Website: crate-barrel
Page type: orders-overview
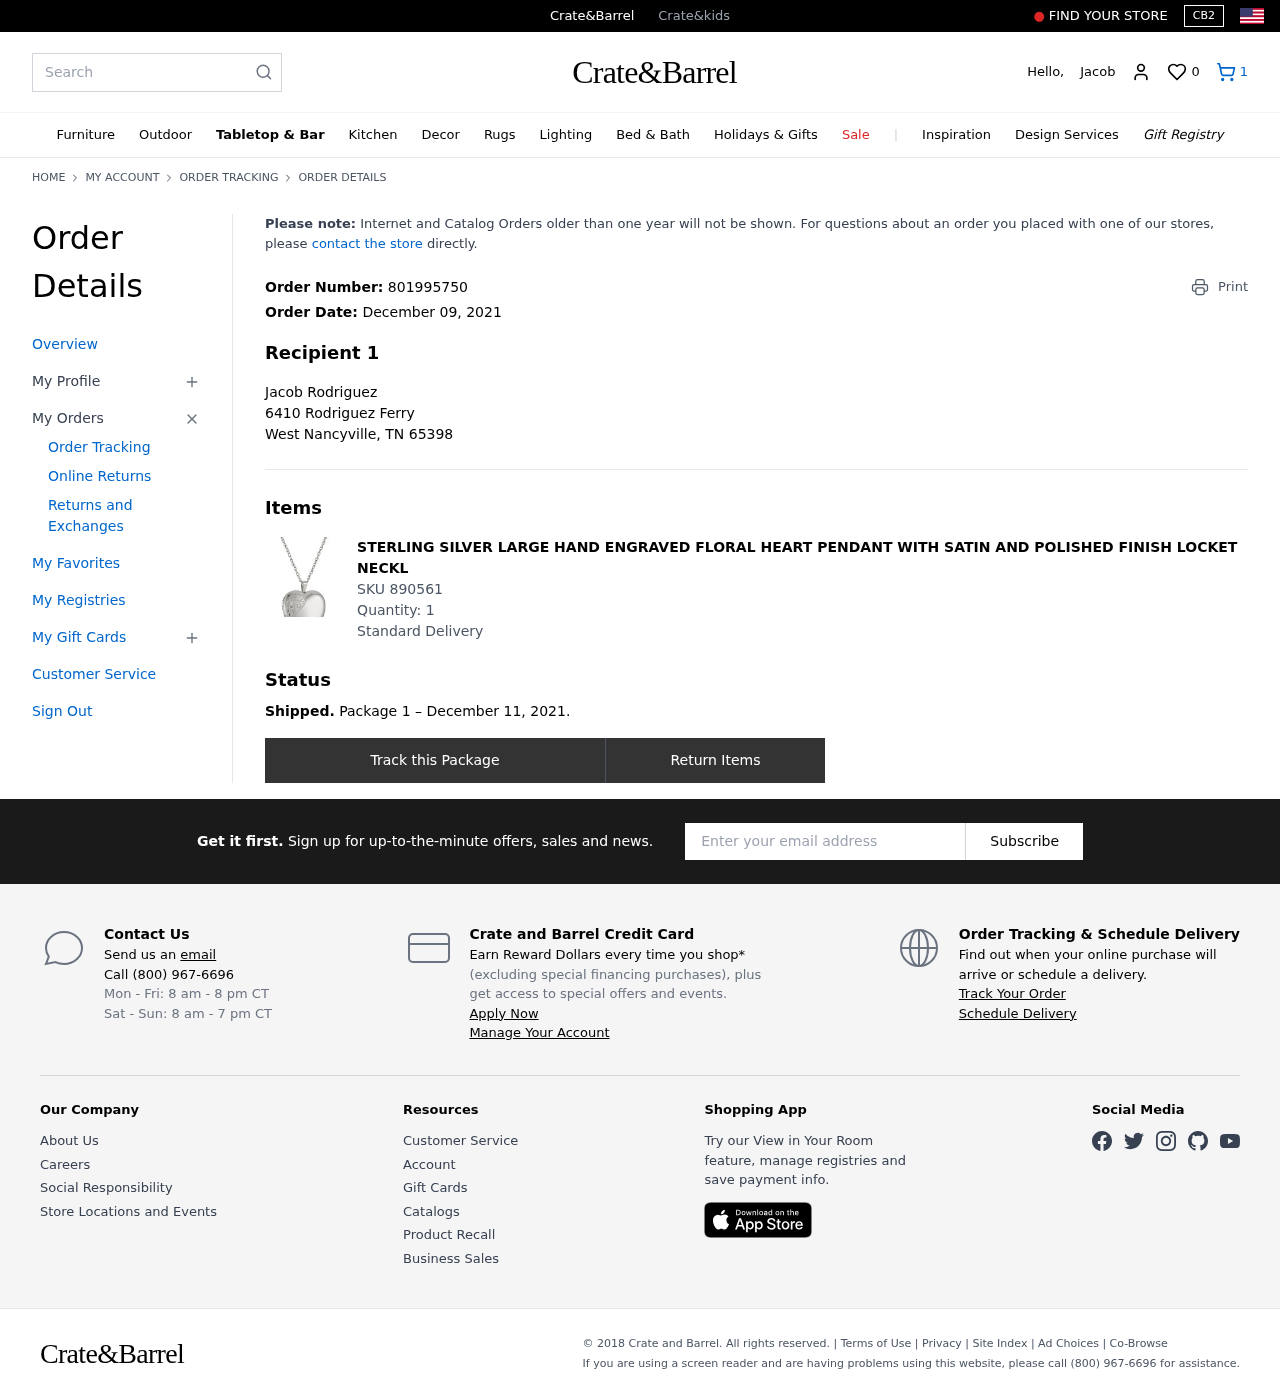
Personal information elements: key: PII_CITY_STATE_ZIP
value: West Nancyville, TN 65398
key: PII_FIRSTNAME
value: Jacob
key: PII_FULLNAME
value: Jacob Rodriguez
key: PII_STREET
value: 6410 Rodriguez Ferry
Product elements: key: PRODUCT1_NAME
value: Sterling Silver Large Hand Engraved Floral Heart Pendant with Satin and Polished Finish Locket Neckl
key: PRODUCT1_QUANTITY
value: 1
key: PRODUCT1_SKU
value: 890561
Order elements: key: ORDER_NUM_ITEMS
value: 1
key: ORDER_ID
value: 801995750
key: ORDER_DATE
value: December 09, 2021
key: ORDER_SHIPPING_DATE
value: December 11, 2021
Search elements: key: HEADER_SEARCH
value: Search
Other elements: key: FAVORITES_COUNT
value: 0